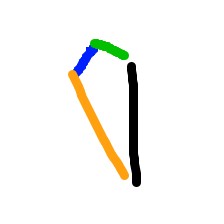
Shape: kite